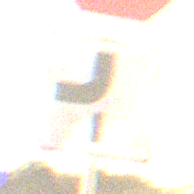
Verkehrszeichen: VerlaufVorfahrtsstrasse7
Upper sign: Stop
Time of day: Night
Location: Outdoor (Nature)
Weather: Clear
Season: NotSpecified
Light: Natural